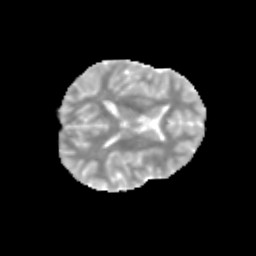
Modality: MD
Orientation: axial
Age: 12
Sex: male
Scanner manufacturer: siemens
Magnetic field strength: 3 T
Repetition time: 3.8 s
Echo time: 0.07 s